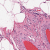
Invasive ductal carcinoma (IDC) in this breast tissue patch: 0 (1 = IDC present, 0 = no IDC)